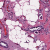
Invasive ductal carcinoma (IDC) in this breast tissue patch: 1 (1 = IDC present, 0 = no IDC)